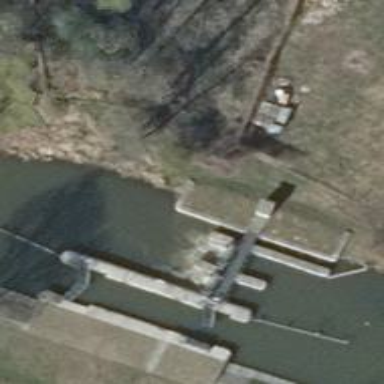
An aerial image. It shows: Fish pass along the waterway.